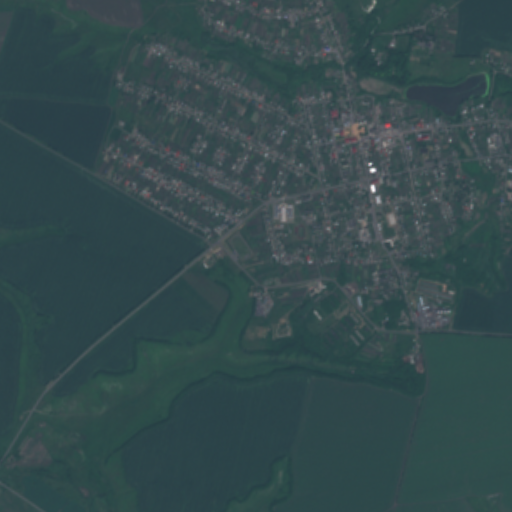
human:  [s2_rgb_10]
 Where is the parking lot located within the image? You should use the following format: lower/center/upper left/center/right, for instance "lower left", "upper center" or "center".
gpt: The parking lot is located in the center of the image.
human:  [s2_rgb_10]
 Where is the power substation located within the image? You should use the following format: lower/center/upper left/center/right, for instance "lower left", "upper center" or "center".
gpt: The power substation is located in the center of the image.
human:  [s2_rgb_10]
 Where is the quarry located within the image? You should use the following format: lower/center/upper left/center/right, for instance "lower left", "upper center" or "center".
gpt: The quarry is located in the center right of the image.
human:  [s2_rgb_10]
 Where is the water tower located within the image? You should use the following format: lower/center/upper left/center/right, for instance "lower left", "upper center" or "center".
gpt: The water tower is located in the center right of the image.
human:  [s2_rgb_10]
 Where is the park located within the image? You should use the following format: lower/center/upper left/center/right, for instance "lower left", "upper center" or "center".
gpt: There is no park in the image.